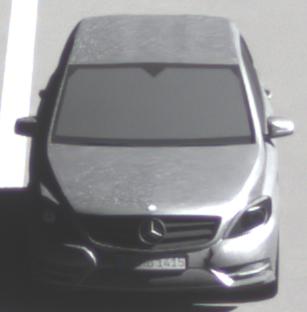
Make: Mercedes-Benz
Model: B 180 BlueEFFICIENCY
Detailed model: B-Class (246)
Model produced from: 2011/11
Model produced until: 2012/10
Doors: 5
Color: white
Road condition: dry road
Daytime: morning or afternoon
Contrast: high contrast